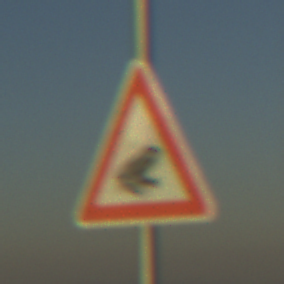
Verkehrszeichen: AmphibienwanderungLinks
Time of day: SunriseSunset
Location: Outdoor (Nature)
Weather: Clear
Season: NotSpecified
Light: Natural